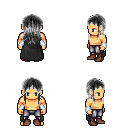
a pixel art fantasy rpg character, male body template, human, tanned skin, black cape, metal pants, gray unkempt hairstyle, white cloth bracers, brown shoes, four views (front, back, left, right), 2x2 character sprite sheet, small pixel art, hard edges, no anti-aliasing